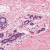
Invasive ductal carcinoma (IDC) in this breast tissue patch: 0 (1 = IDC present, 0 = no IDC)